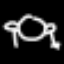
Label: frog